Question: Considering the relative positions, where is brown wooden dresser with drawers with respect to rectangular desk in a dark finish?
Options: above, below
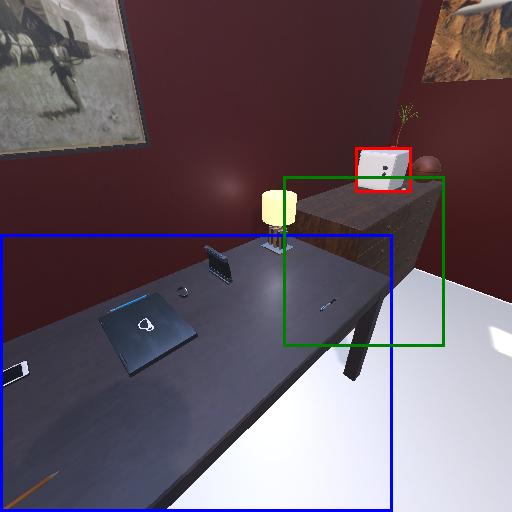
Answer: above